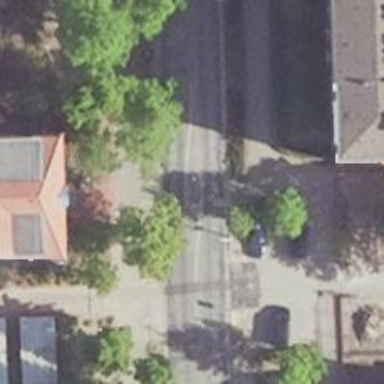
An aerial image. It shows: Uncontrolled footway crossing with median island.